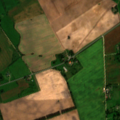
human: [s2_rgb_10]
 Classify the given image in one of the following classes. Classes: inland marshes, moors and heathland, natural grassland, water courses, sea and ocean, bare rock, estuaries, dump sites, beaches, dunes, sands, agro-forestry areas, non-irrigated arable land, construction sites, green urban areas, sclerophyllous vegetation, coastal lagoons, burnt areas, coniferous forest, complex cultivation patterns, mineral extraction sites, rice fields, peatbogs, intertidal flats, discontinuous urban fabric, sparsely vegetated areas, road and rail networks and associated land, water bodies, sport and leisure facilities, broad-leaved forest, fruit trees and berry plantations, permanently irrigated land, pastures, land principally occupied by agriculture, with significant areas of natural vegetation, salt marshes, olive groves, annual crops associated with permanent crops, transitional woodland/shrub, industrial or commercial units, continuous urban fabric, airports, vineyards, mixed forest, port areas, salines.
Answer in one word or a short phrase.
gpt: industrial or commercial units, non-irrigated arable land, complex cultivation patterns